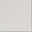
Piece: xx